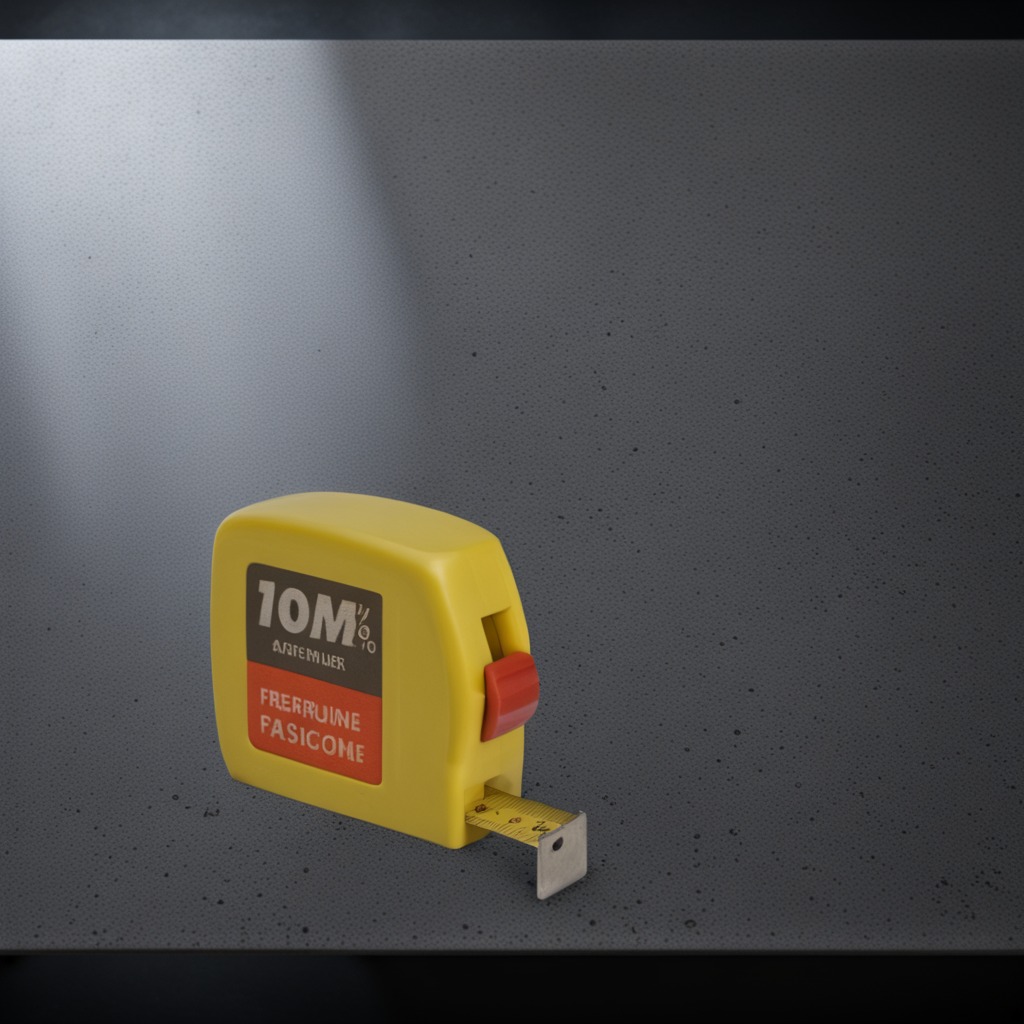
A measuring tape is lying on the clean granite table inside a workshop at night dim ambient light soft shadows worn but